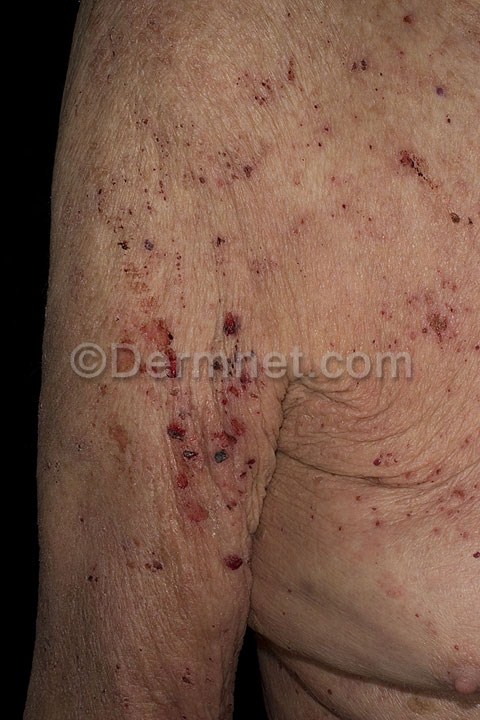
Disease: Bullous Disease Photos